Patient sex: F
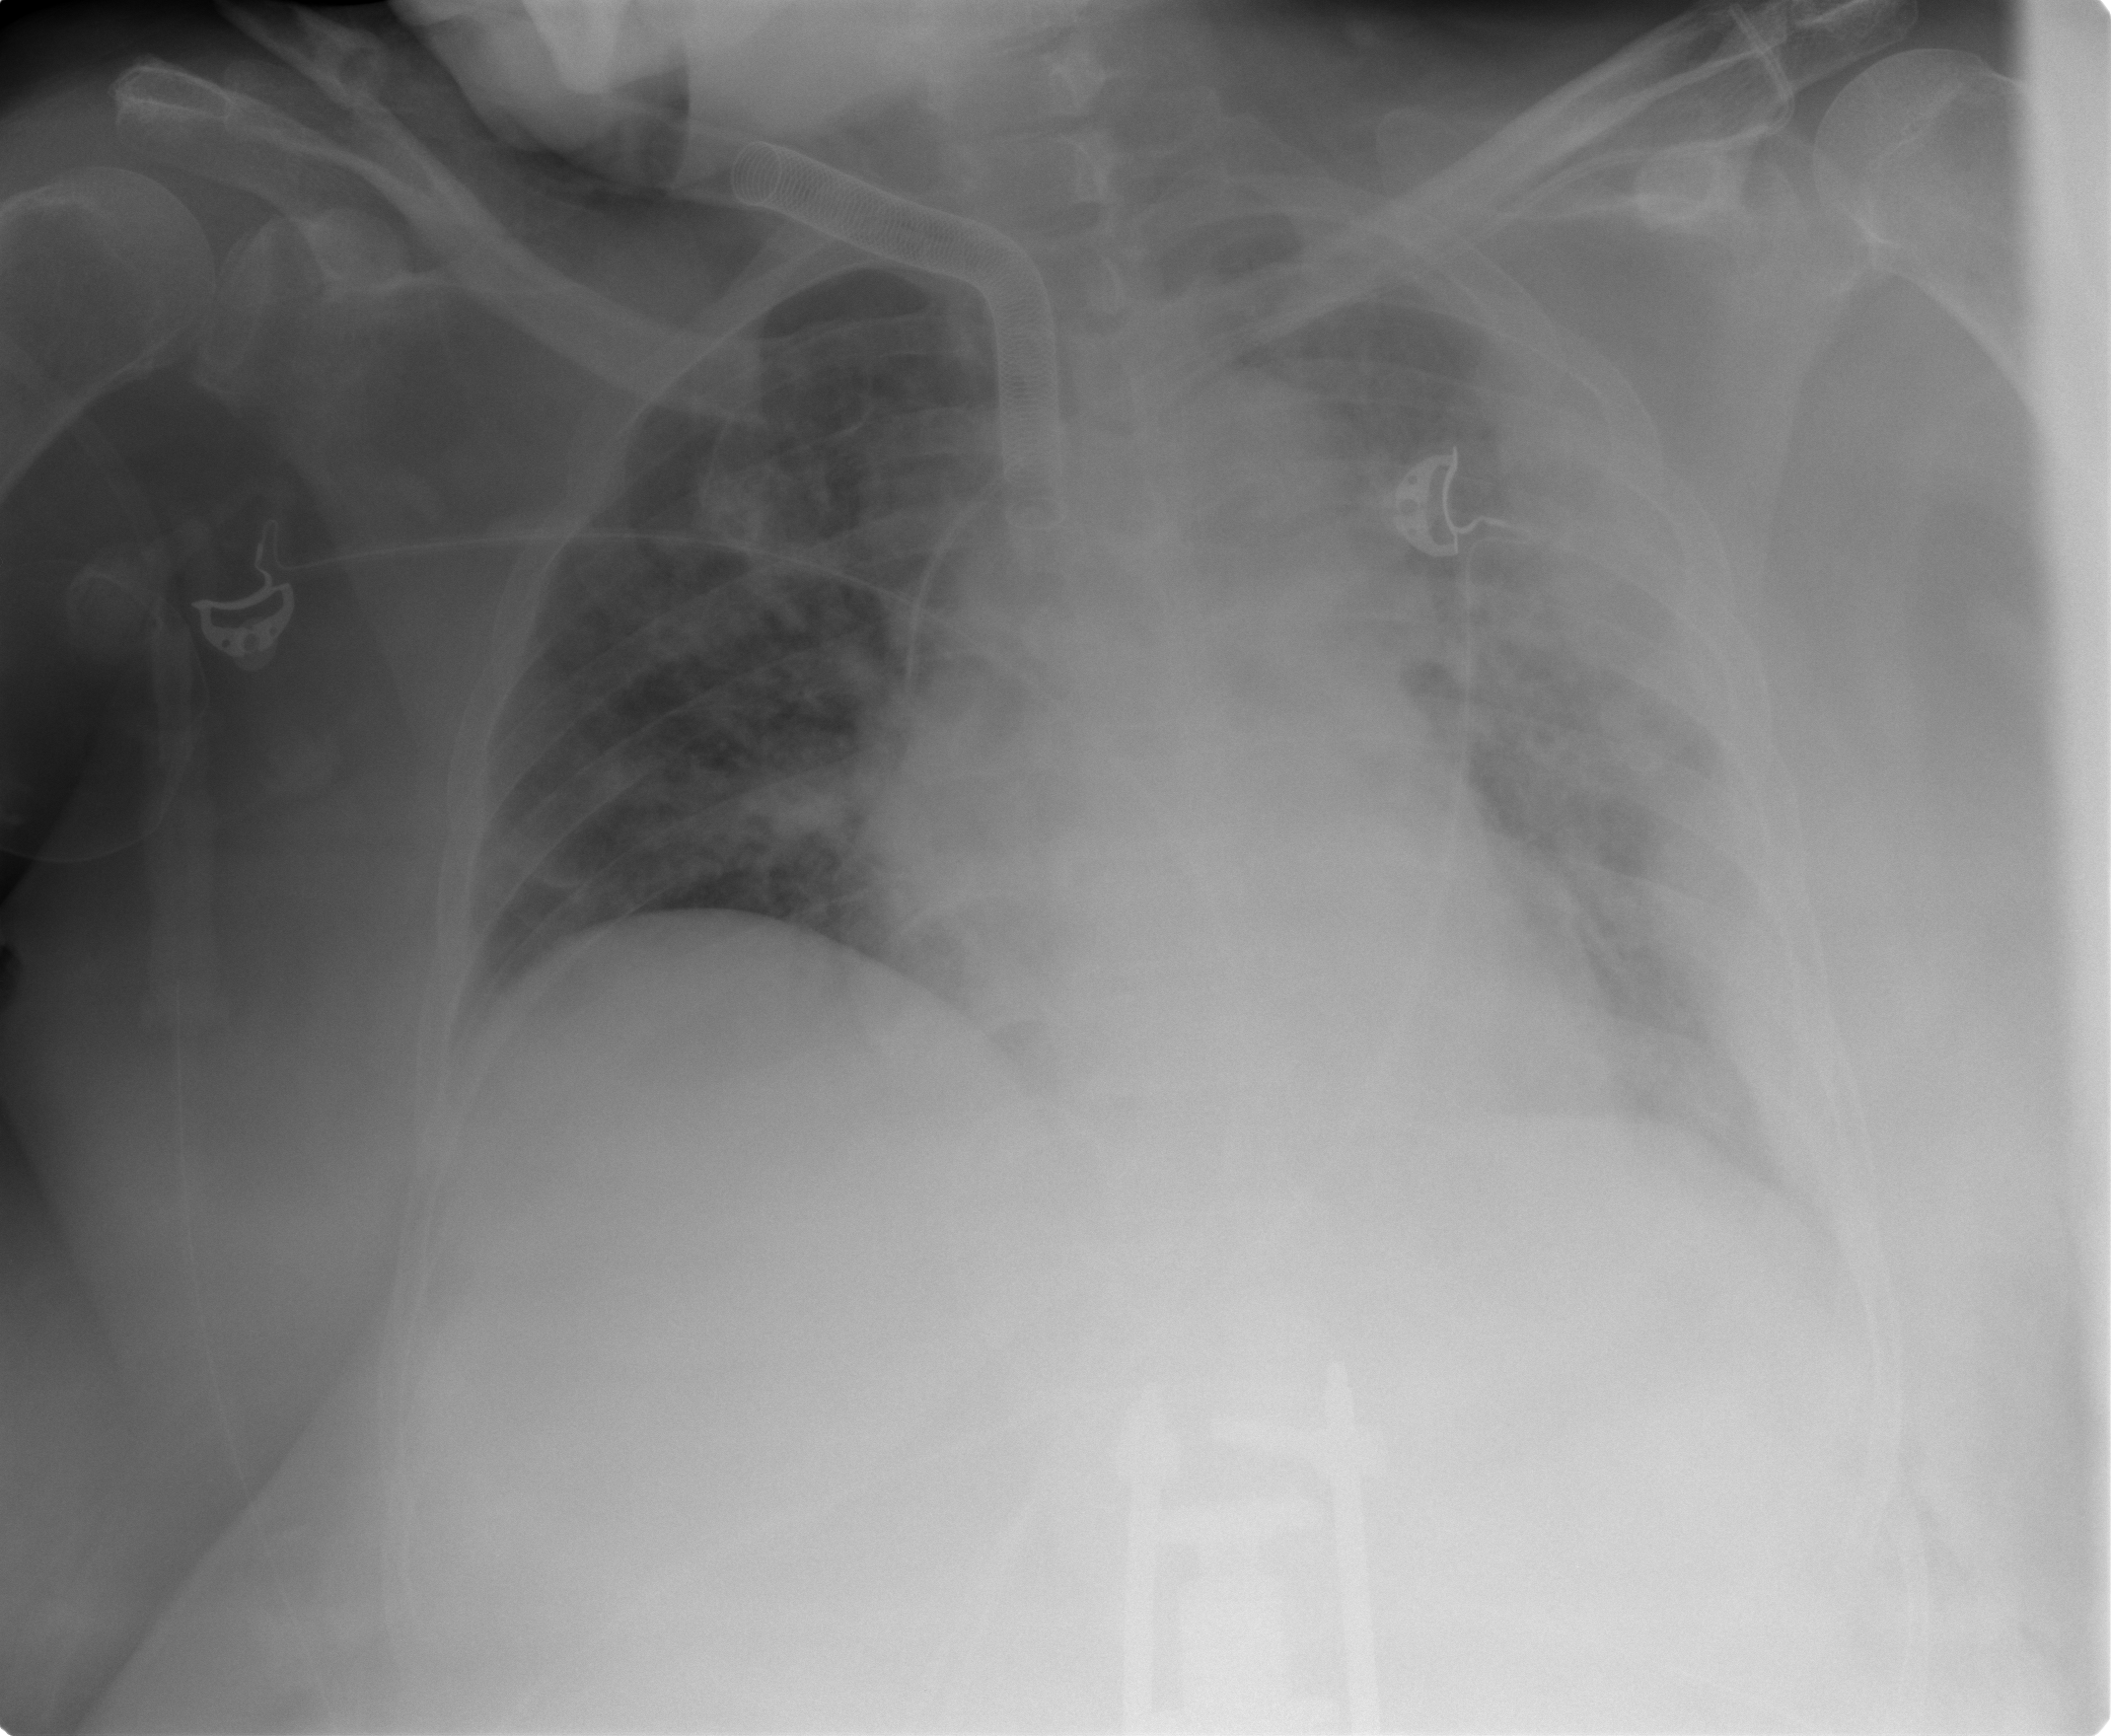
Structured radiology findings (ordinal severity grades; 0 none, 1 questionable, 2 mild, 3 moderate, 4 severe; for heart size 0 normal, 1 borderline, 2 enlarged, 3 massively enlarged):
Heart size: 1
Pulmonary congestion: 2
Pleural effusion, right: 0
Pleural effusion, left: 3
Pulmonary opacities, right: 3
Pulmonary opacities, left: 3
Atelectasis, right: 2
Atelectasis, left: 2